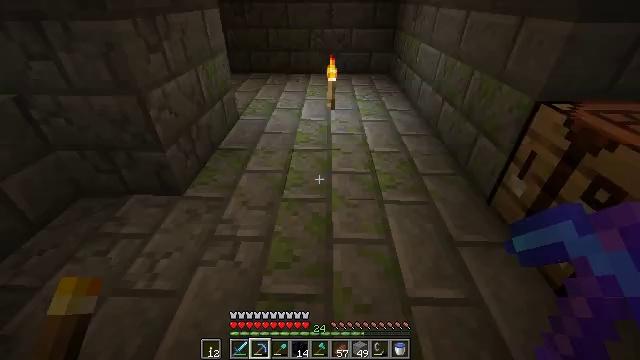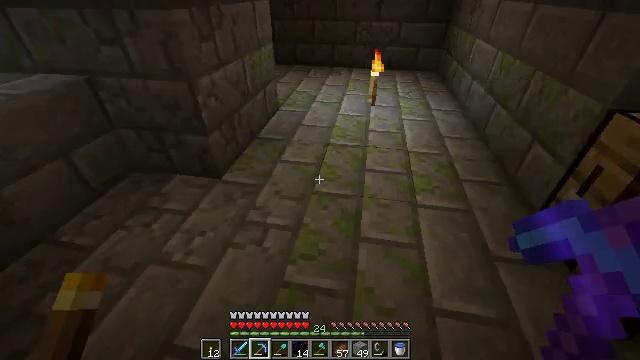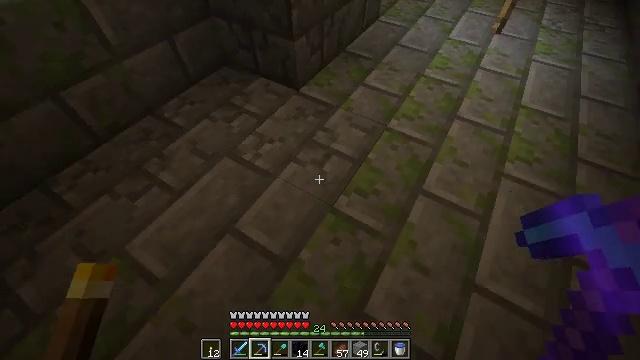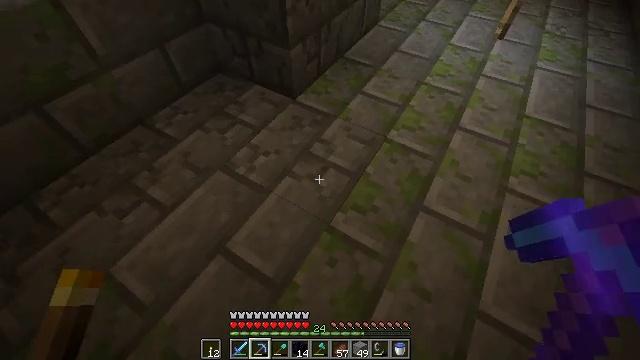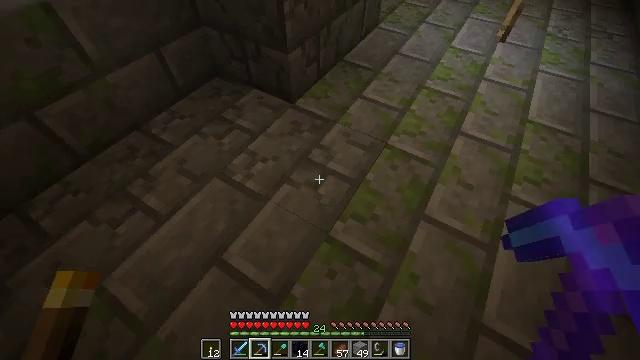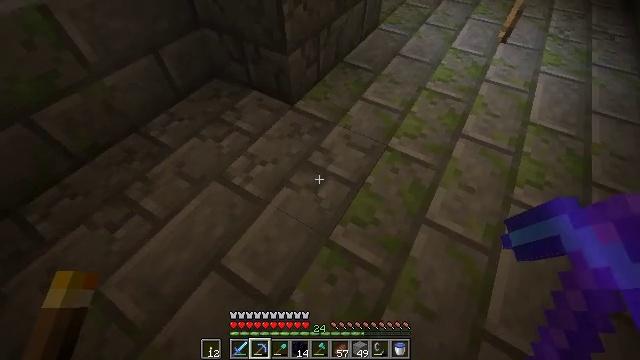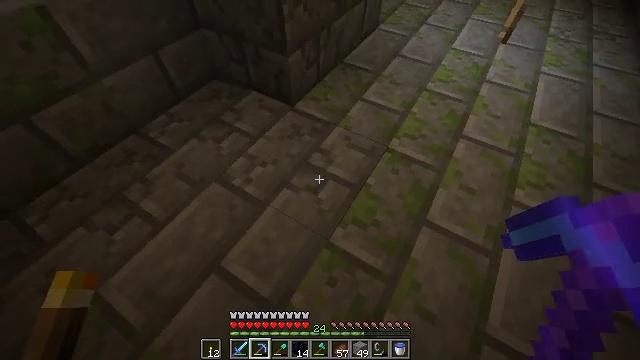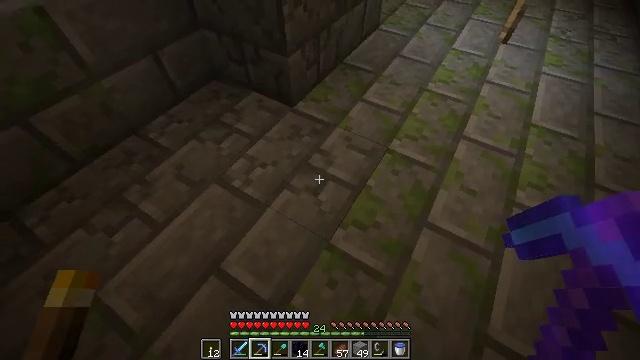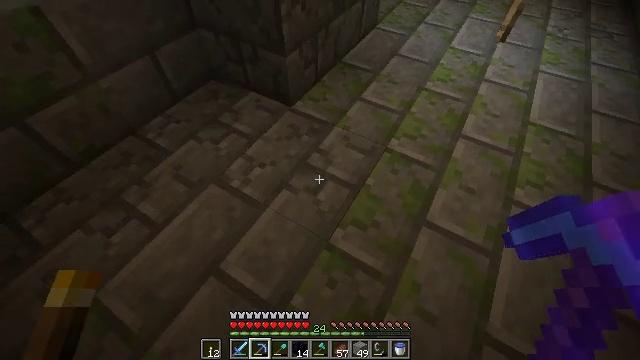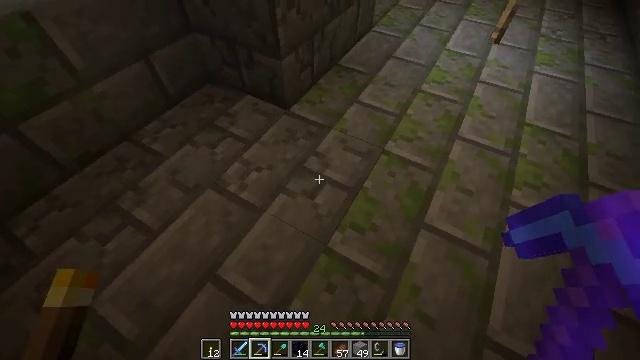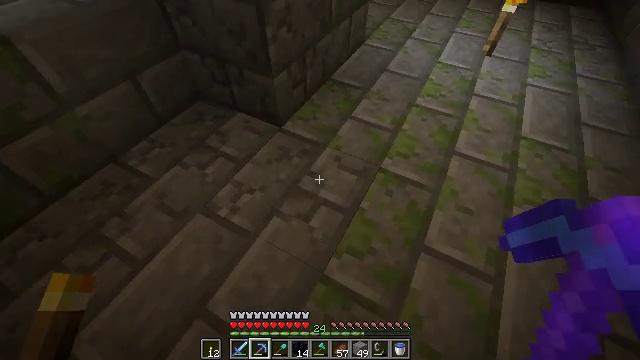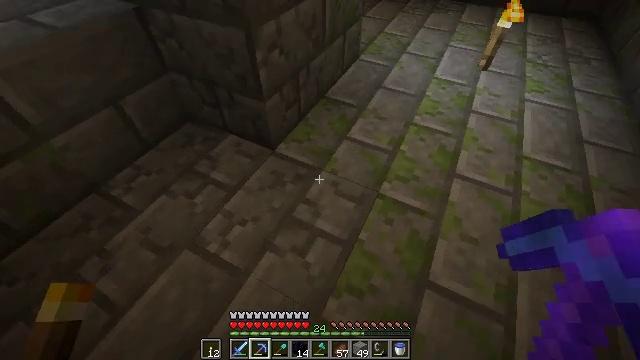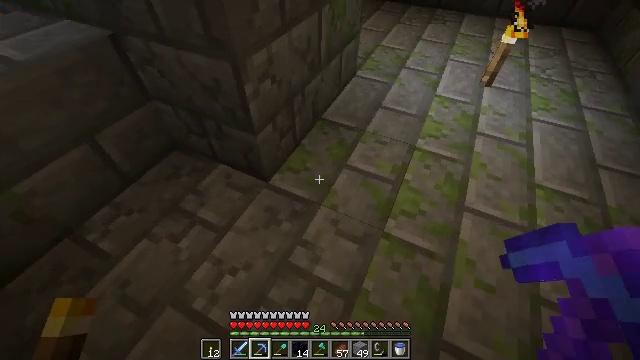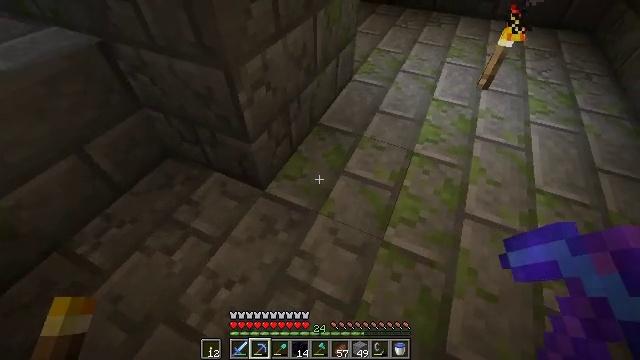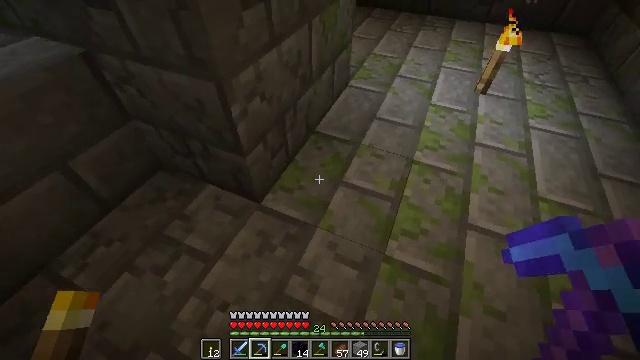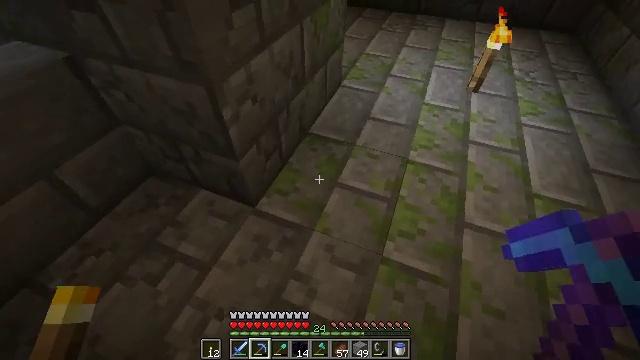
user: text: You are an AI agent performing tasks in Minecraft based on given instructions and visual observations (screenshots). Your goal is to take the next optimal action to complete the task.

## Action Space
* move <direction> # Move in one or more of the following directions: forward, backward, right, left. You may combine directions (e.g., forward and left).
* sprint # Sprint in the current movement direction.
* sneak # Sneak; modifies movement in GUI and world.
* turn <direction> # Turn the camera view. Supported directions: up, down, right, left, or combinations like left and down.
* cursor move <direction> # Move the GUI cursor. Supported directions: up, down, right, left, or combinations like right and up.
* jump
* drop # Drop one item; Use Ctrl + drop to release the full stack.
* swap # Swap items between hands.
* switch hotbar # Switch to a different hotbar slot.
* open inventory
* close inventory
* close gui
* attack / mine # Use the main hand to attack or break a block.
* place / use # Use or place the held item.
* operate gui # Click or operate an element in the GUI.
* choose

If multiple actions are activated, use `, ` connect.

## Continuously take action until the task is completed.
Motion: motion action
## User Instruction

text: Break the mossy stone bricks in a structure.
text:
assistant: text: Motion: move forward
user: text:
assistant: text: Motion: move forward, turn left and down
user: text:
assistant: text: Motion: no_op
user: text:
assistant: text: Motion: no_op
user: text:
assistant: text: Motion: no_op
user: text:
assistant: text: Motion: no_op
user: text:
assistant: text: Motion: no_op
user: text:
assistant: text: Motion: no_op
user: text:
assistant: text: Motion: move forward
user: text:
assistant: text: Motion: move forward, turn right and up
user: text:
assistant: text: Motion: move forward, turn right and up
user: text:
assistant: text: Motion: move forward, turn right
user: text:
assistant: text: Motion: no_op
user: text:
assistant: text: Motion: turn right
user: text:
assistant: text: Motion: turn right
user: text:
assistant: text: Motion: turn right
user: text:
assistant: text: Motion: turn right, attack / mine
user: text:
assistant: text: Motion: attack / mine
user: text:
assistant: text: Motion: turn right and down, attack / mine
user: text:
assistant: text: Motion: turn right and down, attack / mine
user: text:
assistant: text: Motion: turn right
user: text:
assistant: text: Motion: move right, turn right
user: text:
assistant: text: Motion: move right, turn right
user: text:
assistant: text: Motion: move right, turn right
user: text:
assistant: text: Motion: turn right
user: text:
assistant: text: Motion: attack / mine
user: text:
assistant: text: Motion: attack / mine
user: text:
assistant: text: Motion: attack / mine
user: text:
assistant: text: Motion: attack / mine
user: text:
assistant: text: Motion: attack / mine